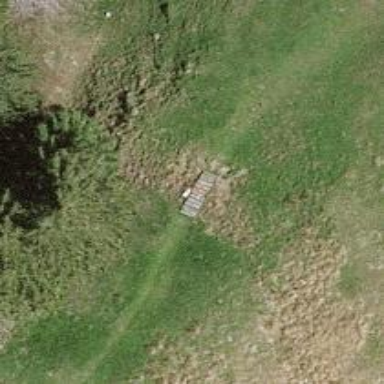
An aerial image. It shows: Path on boardwalk bridge.